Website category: university
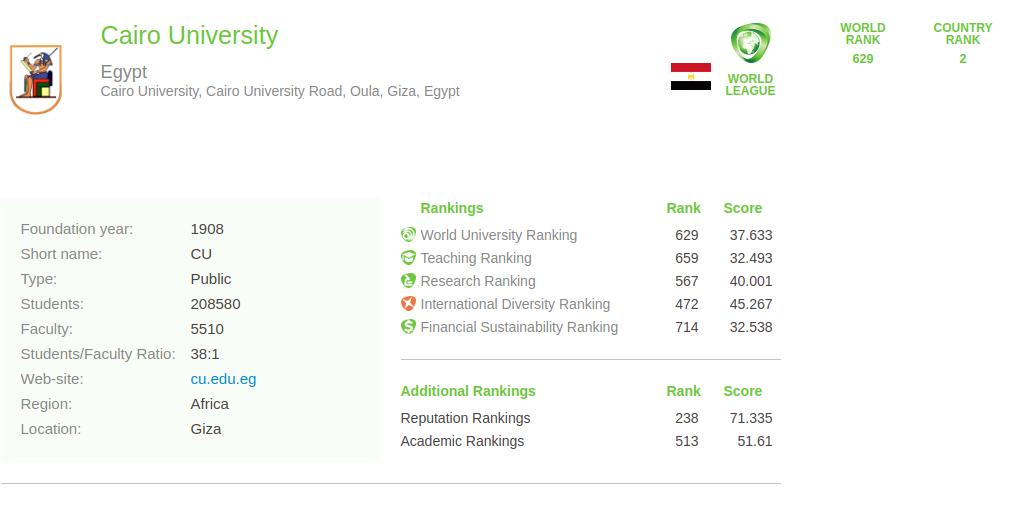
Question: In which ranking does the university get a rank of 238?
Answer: Reputation Rankings

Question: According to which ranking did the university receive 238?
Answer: Reputation Rankings

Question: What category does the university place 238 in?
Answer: Reputation Rankings

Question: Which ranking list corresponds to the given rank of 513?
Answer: Academic Rankings

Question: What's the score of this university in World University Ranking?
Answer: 37.633

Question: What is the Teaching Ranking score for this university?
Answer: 32.493

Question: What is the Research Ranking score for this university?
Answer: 40.001

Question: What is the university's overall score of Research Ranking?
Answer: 40.001

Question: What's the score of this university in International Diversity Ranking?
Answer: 45.267

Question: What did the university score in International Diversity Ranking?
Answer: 45.267

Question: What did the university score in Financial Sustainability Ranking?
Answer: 32.538

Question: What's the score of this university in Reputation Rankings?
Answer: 71.335

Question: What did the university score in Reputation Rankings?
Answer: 71.335

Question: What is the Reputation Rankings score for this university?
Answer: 71.335

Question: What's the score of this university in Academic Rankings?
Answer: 51.61

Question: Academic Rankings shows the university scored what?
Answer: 51.61

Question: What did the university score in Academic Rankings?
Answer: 51.61

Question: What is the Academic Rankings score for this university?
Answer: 51.61

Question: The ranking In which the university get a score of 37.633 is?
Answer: World University Ranking

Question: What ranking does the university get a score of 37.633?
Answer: World University Ranking

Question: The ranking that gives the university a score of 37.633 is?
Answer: World University Ranking

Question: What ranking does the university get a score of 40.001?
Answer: Research Ranking

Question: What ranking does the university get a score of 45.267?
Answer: International Diversity Ranking

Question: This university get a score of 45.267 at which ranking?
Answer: International Diversity Ranking

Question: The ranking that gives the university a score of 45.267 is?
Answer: International Diversity Ranking

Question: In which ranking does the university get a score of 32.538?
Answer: Financial Sustainability Ranking

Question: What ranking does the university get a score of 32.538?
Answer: Financial Sustainability Ranking

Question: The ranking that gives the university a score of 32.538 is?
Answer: Financial Sustainability Ranking

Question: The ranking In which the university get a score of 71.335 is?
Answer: Reputation Rankings

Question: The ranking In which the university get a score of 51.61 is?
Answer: Academic Rankings

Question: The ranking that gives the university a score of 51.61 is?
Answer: Academic Rankings